Question: Rather then render the icons I am getting small squares:

It works perfectly fine within the browser, but when I viewed my app in iOS Simulator or Mobile Safari, the squares were there.
Thanks so much for your help!
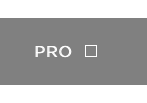
Answer: i had the same issue. I put the "font-awesome.min.css" file directly in my cordova ios xcode and than i called it in the "index.html" file, with:
'''
<link rel="stylesheet" href="css/font-awesome.min.css">
'''
after that i try to use the font awesome spinner instead the default jQuery Modile preloader, with this code even in "index.html" before jQuery Mobile call:
'''
<script>
$(document).bind( 'mobileinit', function(){
$.mobile.loader.prototype.options.text = "loading";
$.mobile.loader.prototype.options.textVisible = true;
$.mobile.loader.prototype.options.theme = "p";
$.mobile.loader.prototype.options.textonly = false;
$.mobile.loader.prototype.options.html = "<span class='ui-bar ui-overlay-c ui-corner-all'><i class='fa fa-spinner fa-spin fa-5x' style='color:#000;'></i></span>";
});
</script>
'''
The result is the same a rotate square, Where i'm wrong?